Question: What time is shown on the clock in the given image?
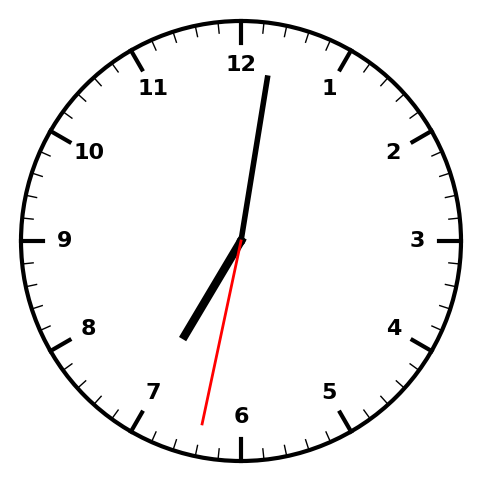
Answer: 07:01:32